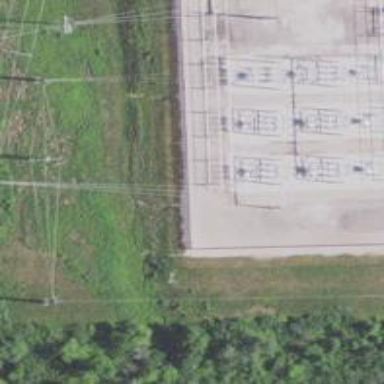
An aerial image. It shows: Switch used for power control.